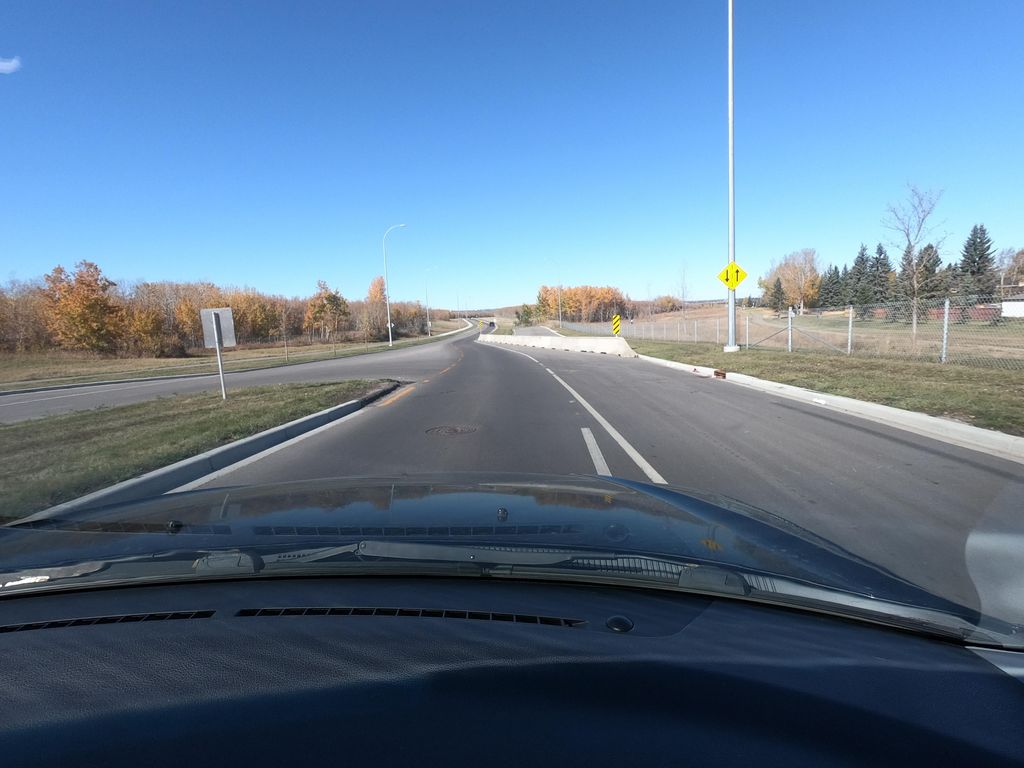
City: calgary